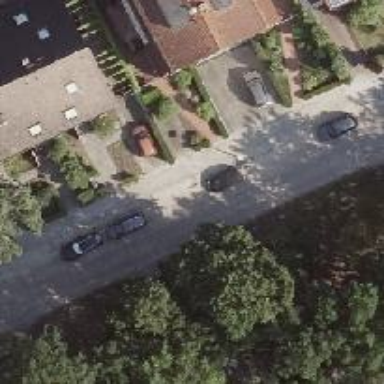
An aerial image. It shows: Residential road with concrete plates surface.